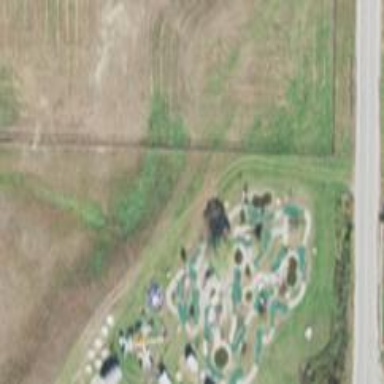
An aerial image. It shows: Miniature golf leisure land.